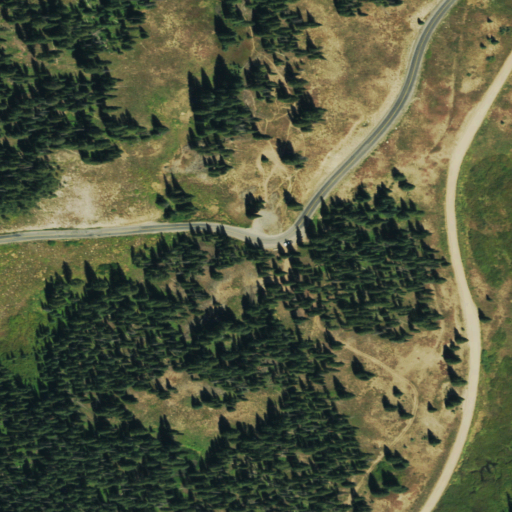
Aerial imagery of gap in Colorado named Kebler Pass containing evergreen forest, open development, shrub, deciduous forest, low intensity development, woody wetlands, grassland, and herbaceous wetlands